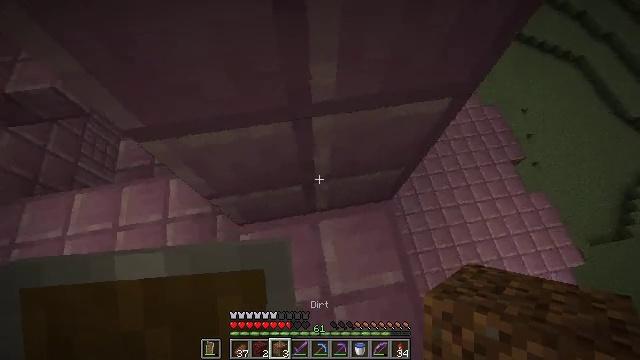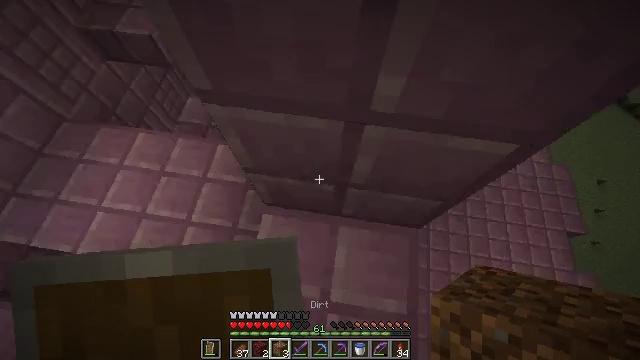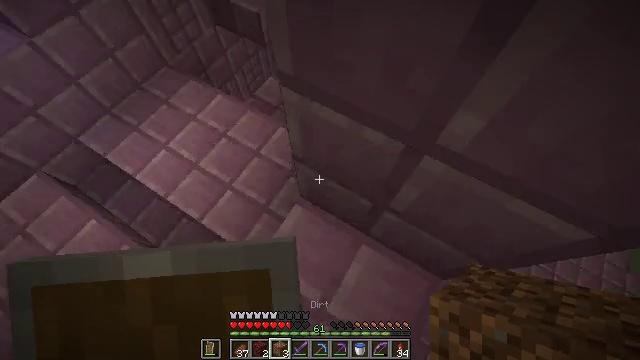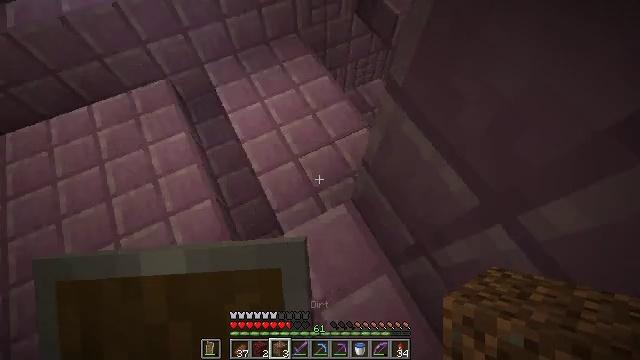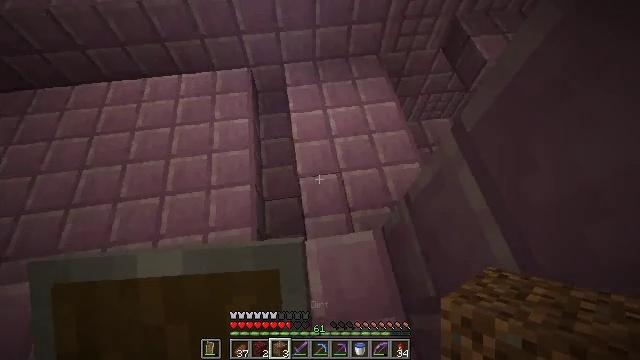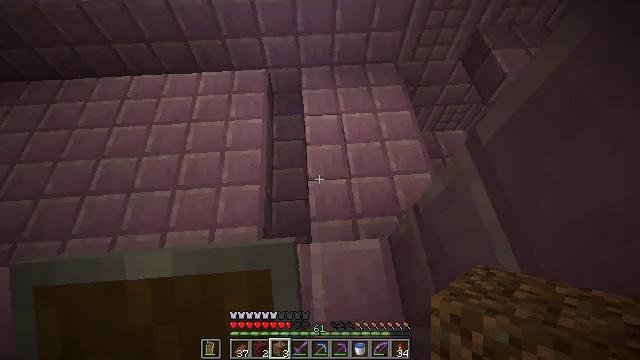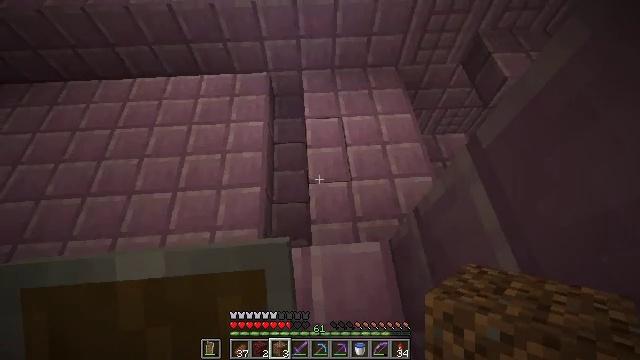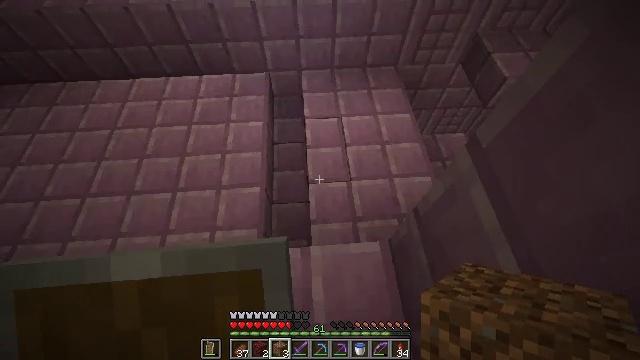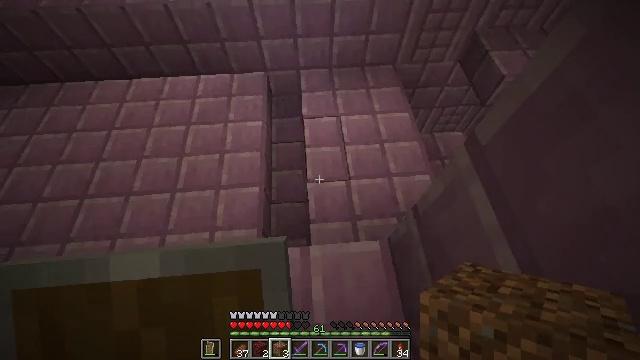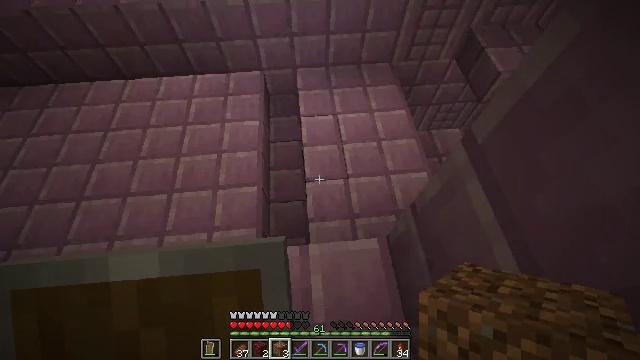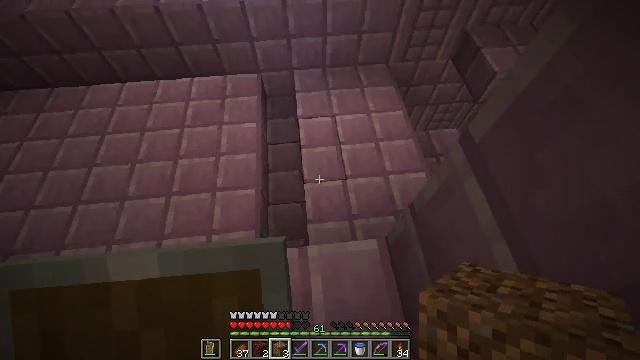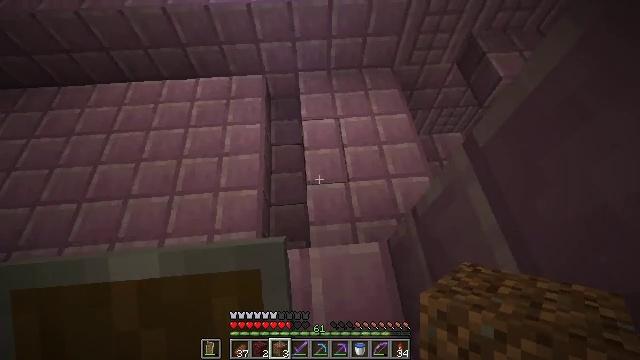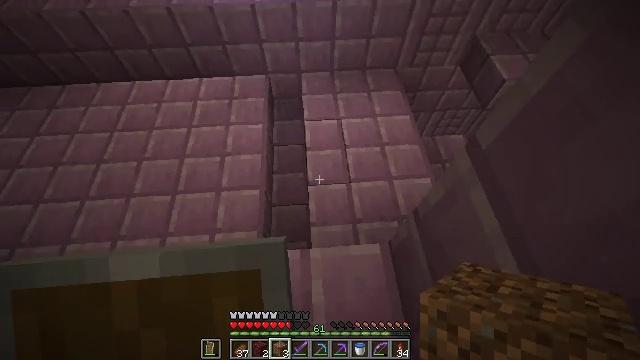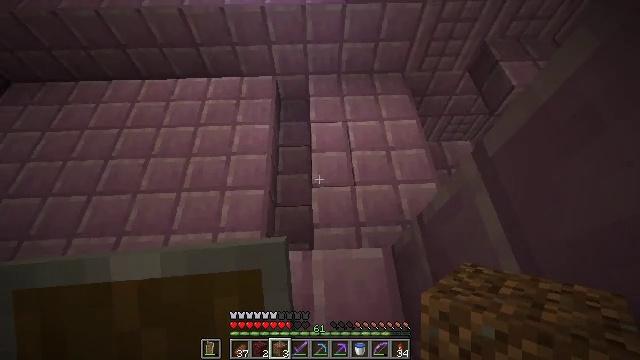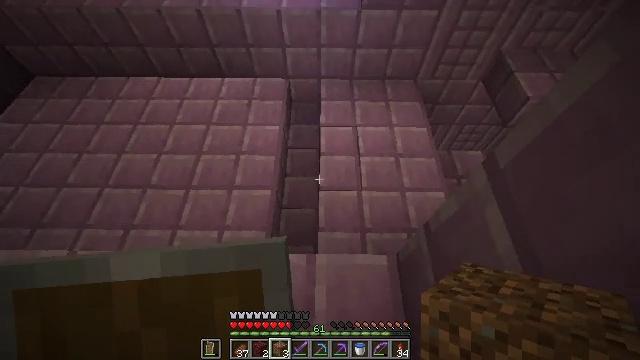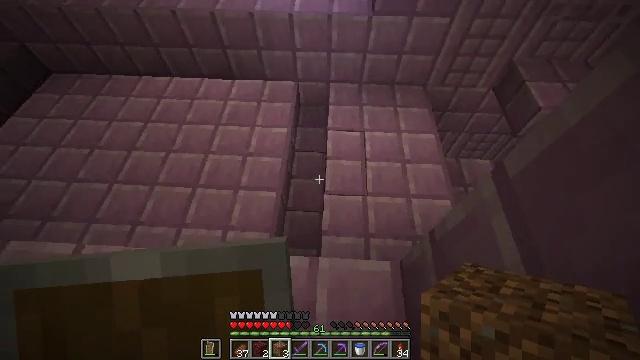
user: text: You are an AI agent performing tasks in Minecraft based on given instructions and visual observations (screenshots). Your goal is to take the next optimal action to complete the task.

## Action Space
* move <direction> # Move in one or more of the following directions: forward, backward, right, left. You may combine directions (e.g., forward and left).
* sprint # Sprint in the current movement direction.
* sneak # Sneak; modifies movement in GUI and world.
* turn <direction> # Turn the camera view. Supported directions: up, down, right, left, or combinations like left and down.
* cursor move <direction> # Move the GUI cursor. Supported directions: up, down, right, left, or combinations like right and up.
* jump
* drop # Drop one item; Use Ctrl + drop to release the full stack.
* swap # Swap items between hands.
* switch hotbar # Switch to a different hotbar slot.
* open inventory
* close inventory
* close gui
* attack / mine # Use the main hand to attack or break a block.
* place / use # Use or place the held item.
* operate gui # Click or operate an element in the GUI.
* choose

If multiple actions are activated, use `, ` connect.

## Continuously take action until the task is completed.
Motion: motion action
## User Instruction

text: Mine the end rod.
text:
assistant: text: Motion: turn left
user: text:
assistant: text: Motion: turn left and up
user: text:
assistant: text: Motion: turn left
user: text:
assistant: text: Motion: turn left and up
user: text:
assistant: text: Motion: turn left
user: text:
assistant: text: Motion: no_op
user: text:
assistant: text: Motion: no_op
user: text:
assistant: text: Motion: no_op
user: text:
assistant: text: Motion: no_op
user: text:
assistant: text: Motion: no_op
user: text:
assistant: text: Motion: turn left
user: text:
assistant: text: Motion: no_op
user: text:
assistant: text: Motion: turn left
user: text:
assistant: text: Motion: turn left
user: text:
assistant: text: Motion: turn left
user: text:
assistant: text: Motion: move forward
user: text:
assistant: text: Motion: move forward, turn up
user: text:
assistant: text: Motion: move forward, turn up
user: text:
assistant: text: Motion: move forward, turn up
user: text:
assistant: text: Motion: move forward, turn up
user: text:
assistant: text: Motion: move forward, turn right and up
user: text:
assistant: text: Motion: move forward and move left, turn right and up
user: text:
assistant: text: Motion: move forward and move left
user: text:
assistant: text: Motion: move forward and move left
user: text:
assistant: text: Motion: move forward and move left
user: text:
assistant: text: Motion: move left
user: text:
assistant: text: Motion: move left
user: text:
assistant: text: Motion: move left
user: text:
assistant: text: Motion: move left
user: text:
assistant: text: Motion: no_op